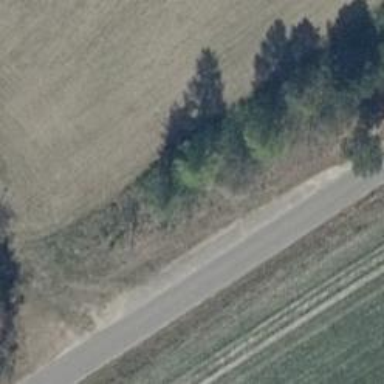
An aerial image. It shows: Row of deciduous broadleaved trees.